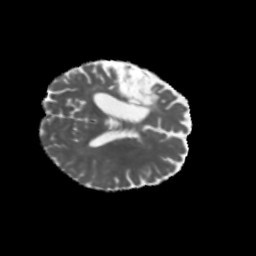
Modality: MD
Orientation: axial
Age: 56
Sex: female
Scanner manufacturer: siemens
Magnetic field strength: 3 T
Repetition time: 5.47 s
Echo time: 0.0854 s